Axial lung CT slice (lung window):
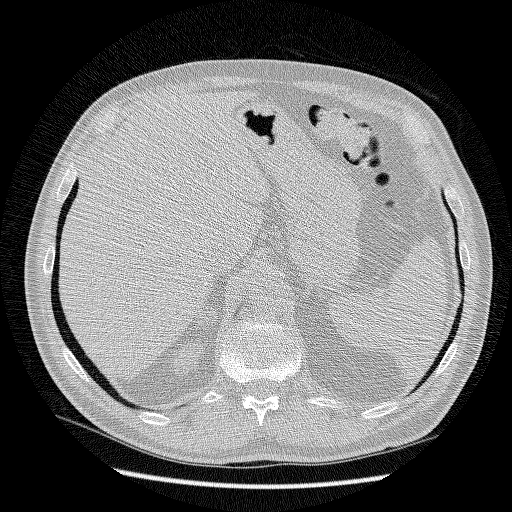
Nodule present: no